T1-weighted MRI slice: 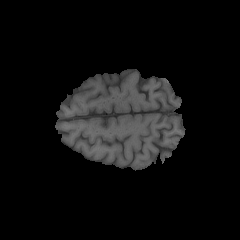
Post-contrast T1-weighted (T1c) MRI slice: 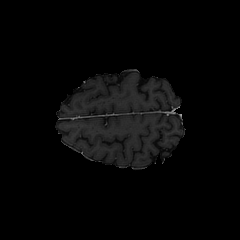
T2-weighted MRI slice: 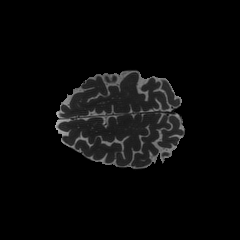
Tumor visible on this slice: no